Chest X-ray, AP view. Patient: 57 years old, sex F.
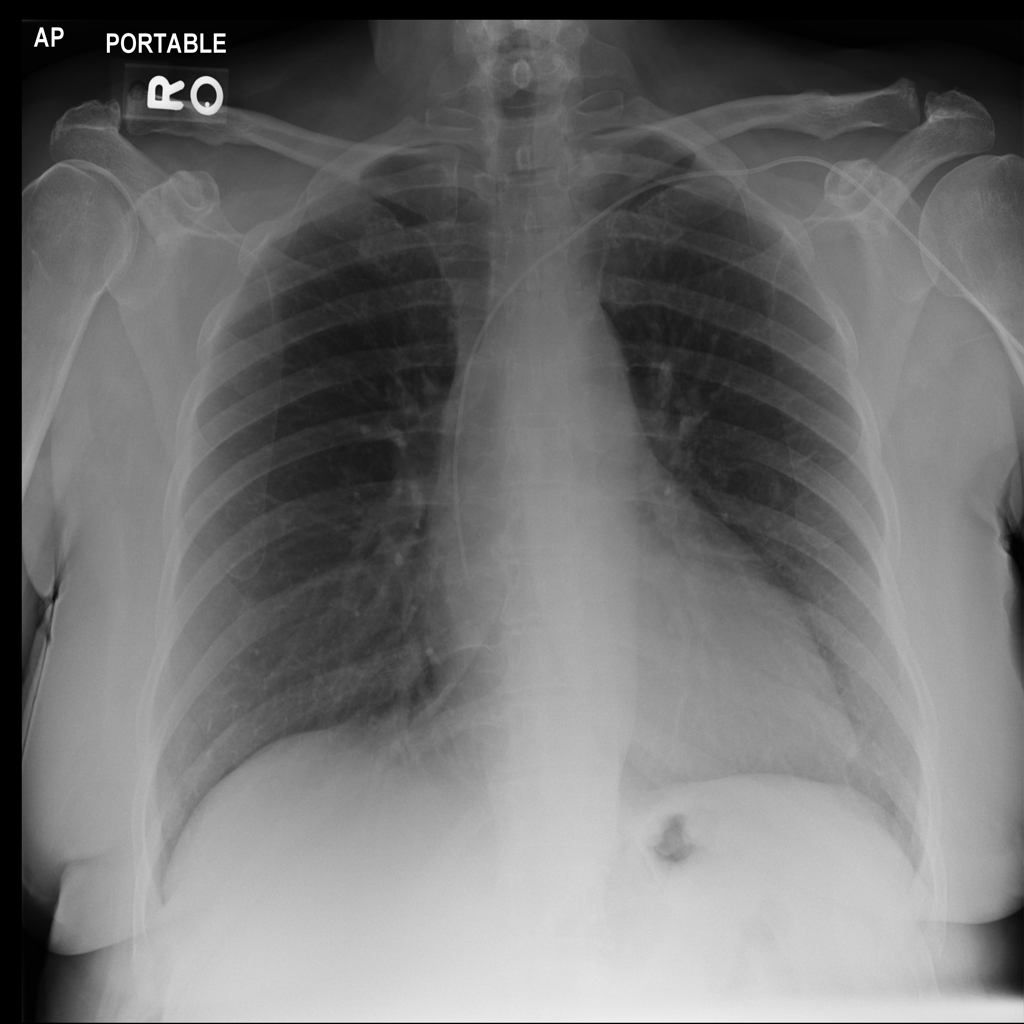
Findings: Cardiomegaly, Effusion